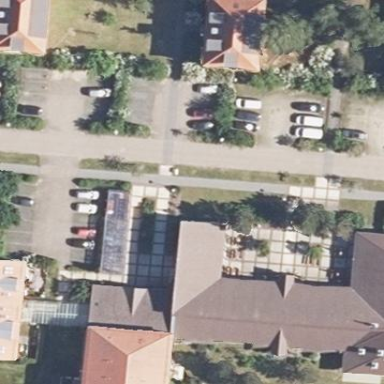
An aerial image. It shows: Building with hipped roof in grey color.